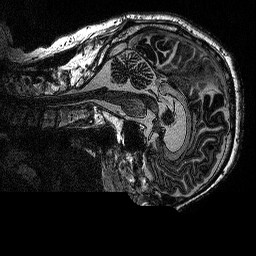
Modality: MP2RAGE
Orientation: sagittal
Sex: male
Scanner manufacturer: siemens
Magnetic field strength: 3 T
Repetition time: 5 s
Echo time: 0.00292 s